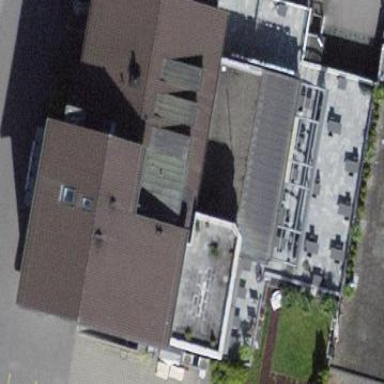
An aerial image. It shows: Hotel building.